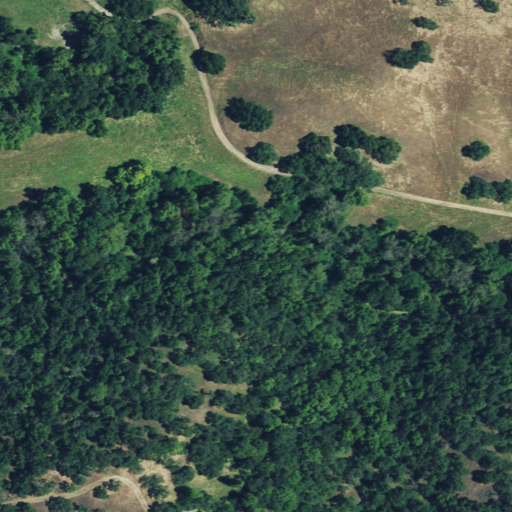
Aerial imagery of valley in California named Hoover Valley containing mixed forest, grassland, shrub, and evergreen forest